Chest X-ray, AP view. Patient: 62 years old, sex M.
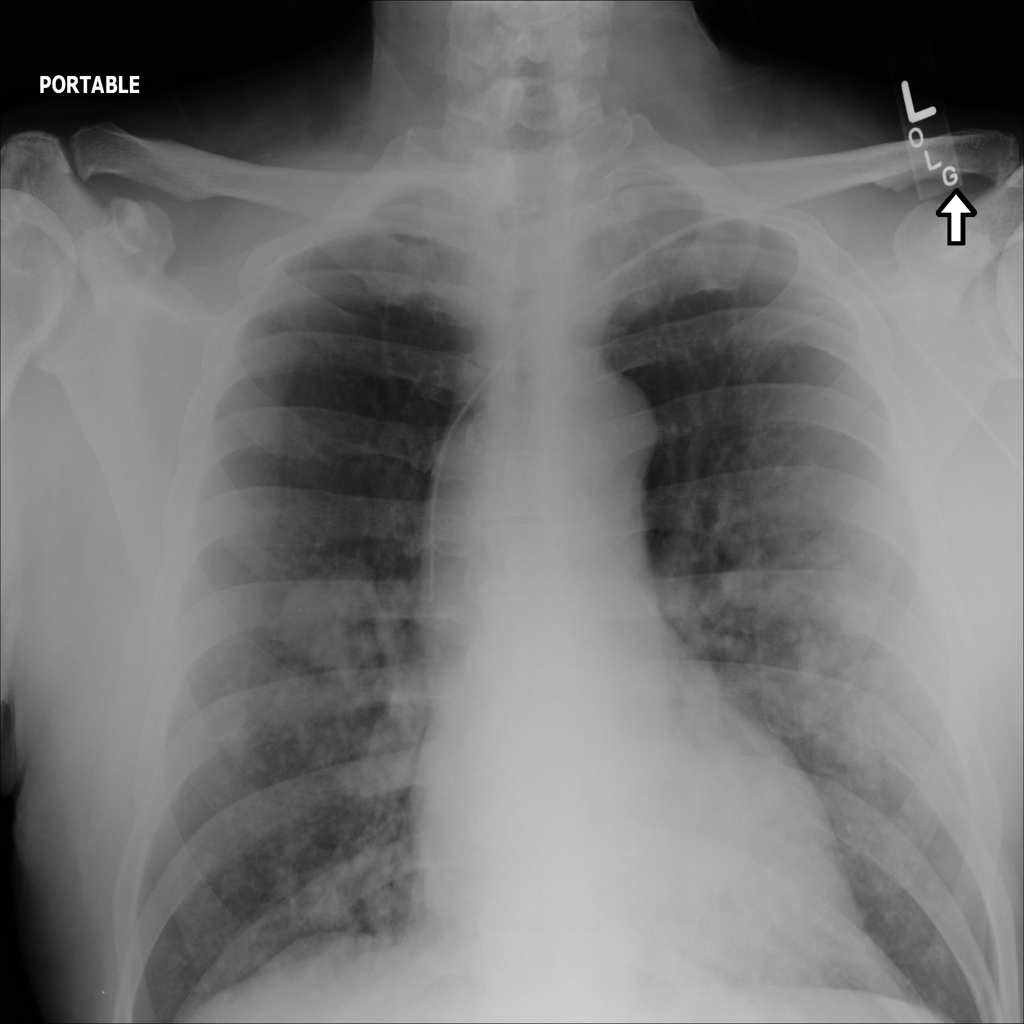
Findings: Nodule